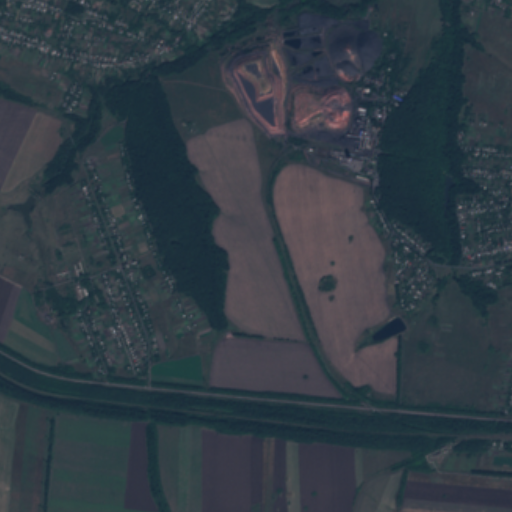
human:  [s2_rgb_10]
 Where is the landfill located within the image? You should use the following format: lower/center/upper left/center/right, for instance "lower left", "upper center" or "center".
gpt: The landfill is located in the upper of the image.
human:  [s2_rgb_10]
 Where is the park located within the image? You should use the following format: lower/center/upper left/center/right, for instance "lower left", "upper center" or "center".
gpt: The park is located in the upper left of the image.
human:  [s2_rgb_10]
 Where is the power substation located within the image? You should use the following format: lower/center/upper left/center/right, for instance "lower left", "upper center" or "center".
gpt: The power substation is located in the lower right of the image.
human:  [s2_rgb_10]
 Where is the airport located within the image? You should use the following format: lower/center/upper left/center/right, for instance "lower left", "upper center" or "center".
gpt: There is no airport in the image.